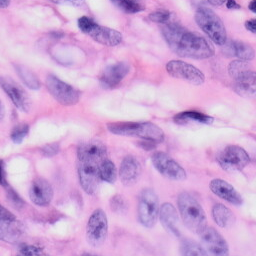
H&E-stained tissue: Skin